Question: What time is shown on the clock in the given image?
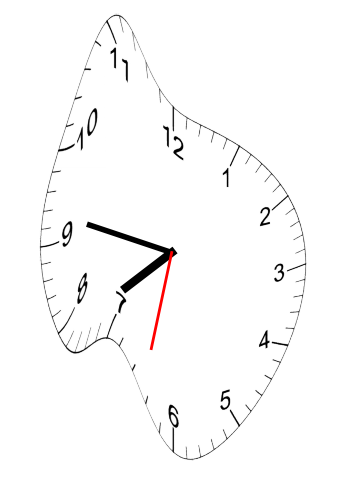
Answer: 07:46:32